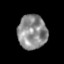
Tissue: skin
Cell type: Epithelial cells
Senescence score: 0.2731
Nuclear area (px): 976
Mean DAPI intensity: 140.587